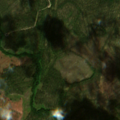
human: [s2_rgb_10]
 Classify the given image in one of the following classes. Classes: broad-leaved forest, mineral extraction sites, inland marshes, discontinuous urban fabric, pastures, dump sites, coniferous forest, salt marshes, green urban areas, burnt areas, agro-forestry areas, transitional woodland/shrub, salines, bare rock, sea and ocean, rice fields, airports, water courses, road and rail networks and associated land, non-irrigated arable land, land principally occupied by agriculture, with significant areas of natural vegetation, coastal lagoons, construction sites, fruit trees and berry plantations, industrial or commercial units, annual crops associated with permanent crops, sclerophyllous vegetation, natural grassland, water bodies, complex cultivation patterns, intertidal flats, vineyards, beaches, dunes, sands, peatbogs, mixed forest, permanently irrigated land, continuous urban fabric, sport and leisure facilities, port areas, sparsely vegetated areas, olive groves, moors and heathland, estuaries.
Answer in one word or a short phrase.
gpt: coniferous forest, transitional woodland/shrub